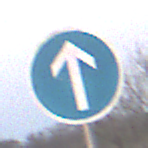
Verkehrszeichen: VorgeschriebeneFahrtrichtungGeradeaus
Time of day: SunriseSunset
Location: Outdoor (Nature)
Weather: Clear
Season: NotSpecified
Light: Natural